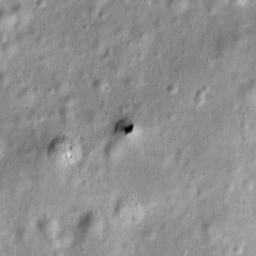
Pit: Stevinus 23
Host crater: Stevinus
Host type: impact_melt
Lunar coordinates: latitude -32.964, longitude 54.025